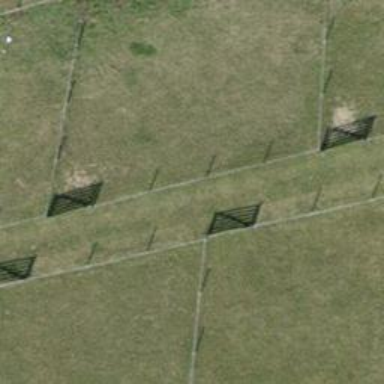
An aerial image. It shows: Gate.